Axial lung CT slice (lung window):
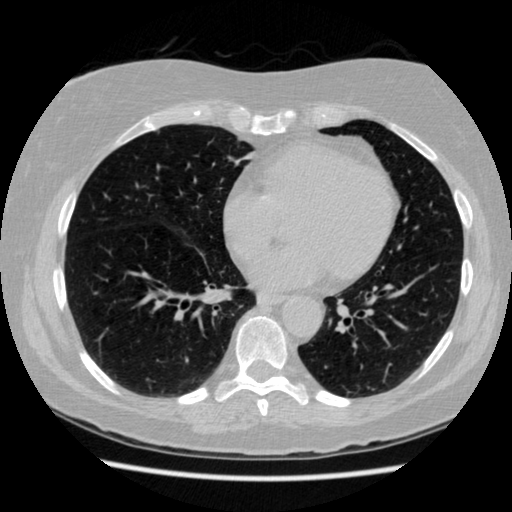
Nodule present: no